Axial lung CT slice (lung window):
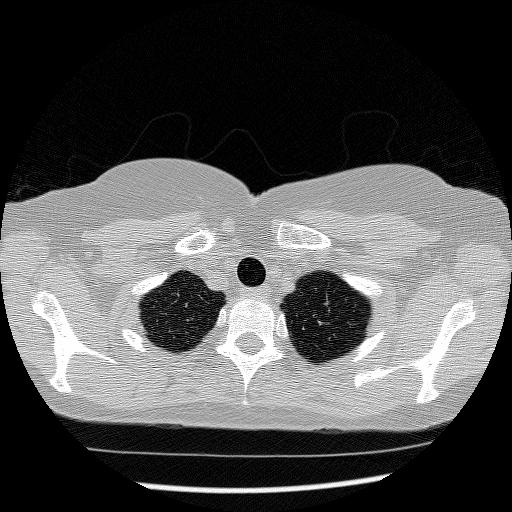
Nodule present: no